Question: What is the reading of this measurement?
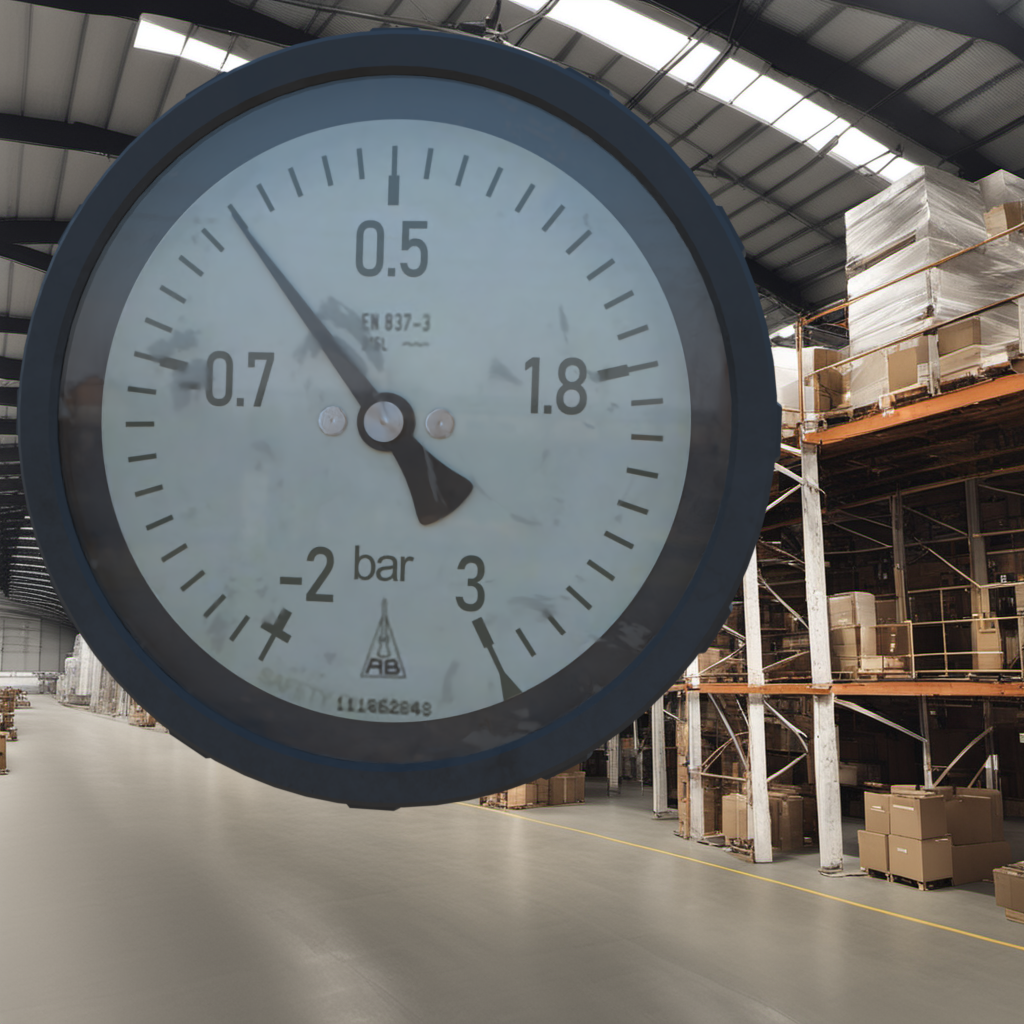
Answer: The result is -0.15
Question: What is the value range of this measurement?
Answer: The range is from -2 to 3
Question: What is the minimum and maximum reading range of this measurement?
Answer: The minimum value is -2 and the maximum value is 3